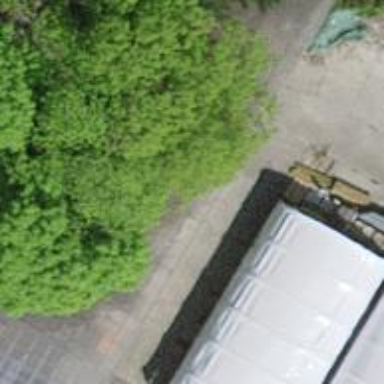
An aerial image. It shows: Shed.